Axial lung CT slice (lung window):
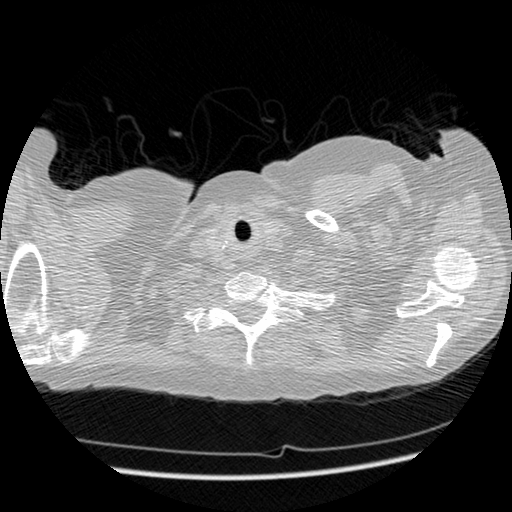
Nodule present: no